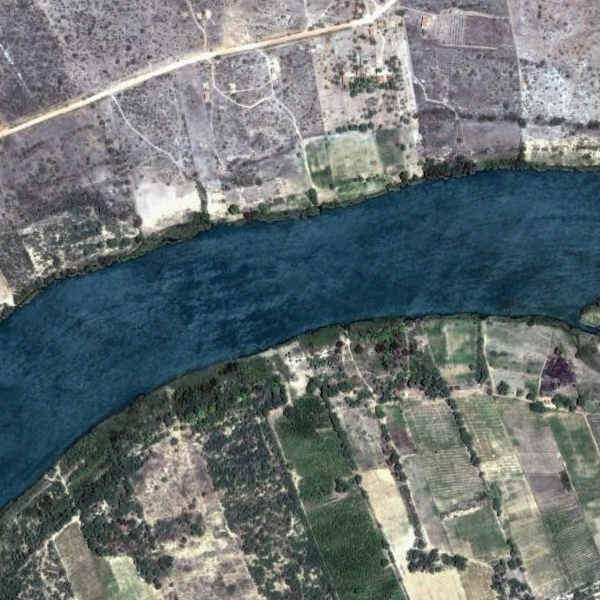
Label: River